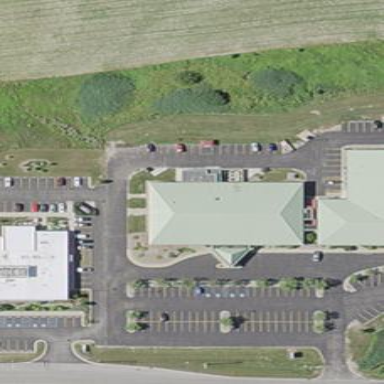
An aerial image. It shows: Clinic building providing healthcare services.